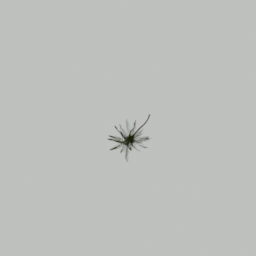
Label: nature